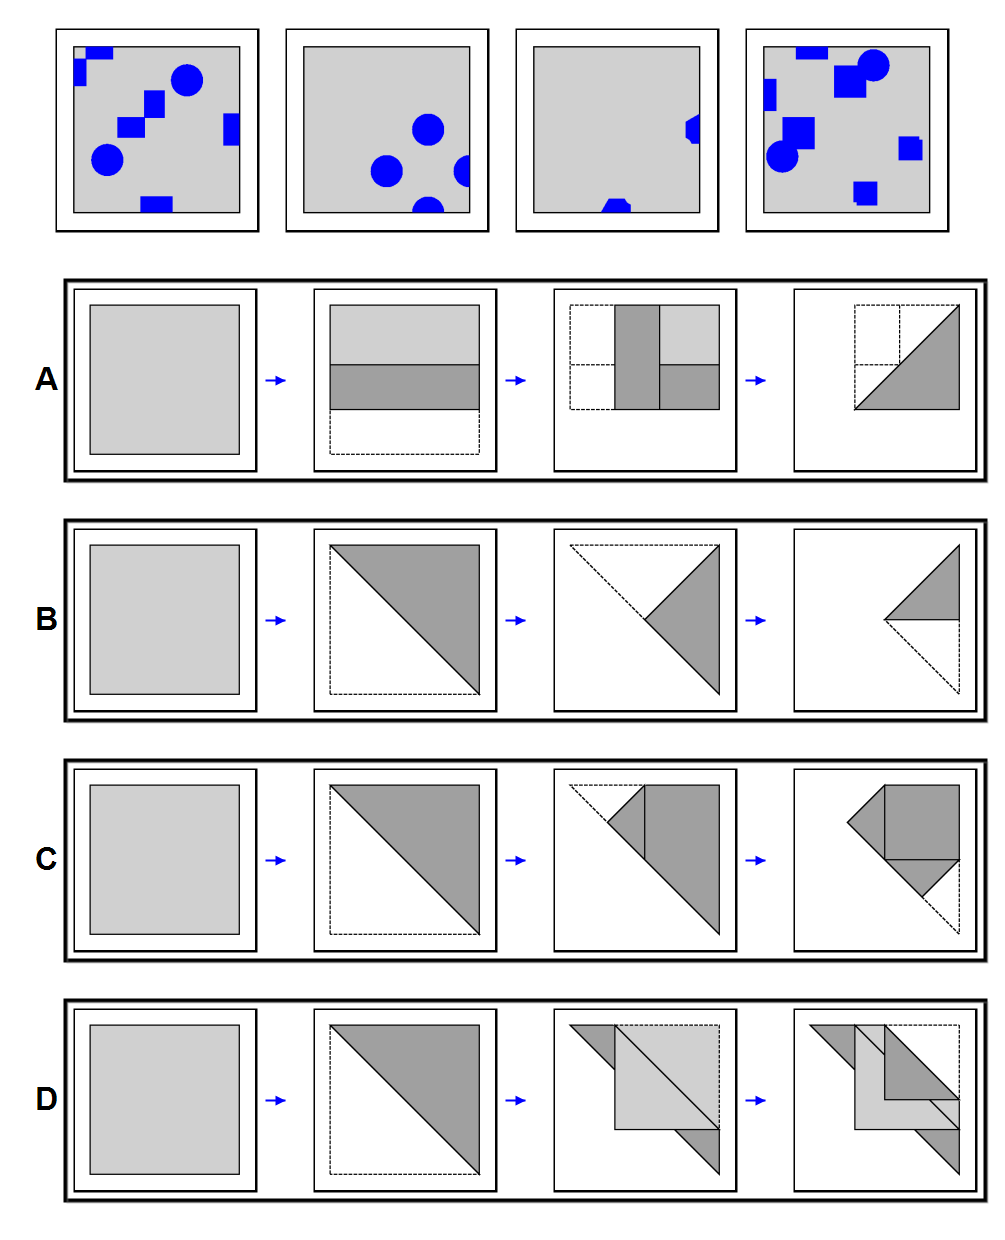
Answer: C